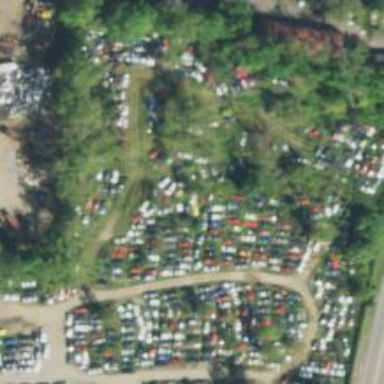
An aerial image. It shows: Industrial area designated as auto wrecker yard.